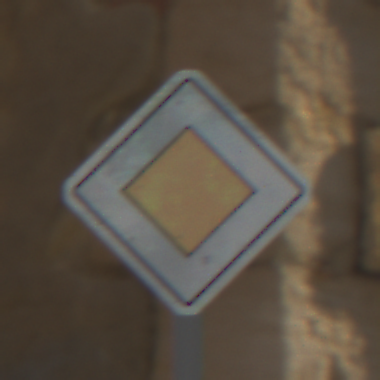
Verkehrszeichen: Vorfahrtsstrasse
Umgebung: Outdoor, Urban
Tageszeit: Midday
Wetter: Clear
Licht: Natural
Jahreszeit: NotSpecified
Kontrast: HighContrast